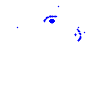
Particle: electron